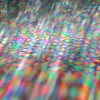
Label: sunburn